Interaction volume radius: 5 \u00c5
Interaction volume height: 15 \u00c5
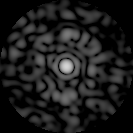
Disorder parameter: 0.8328